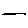
Label: line